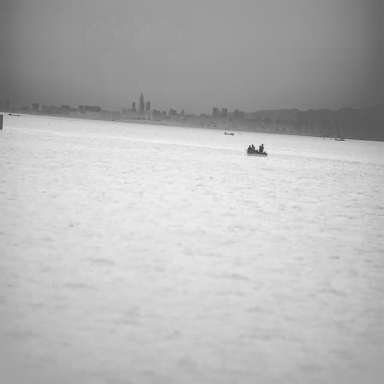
There are four bulk_carriers in the infrared image.